Interaction volume radius: 5 \u00c5
Interaction volume height: 15 \u00c5
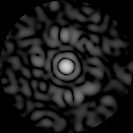
Disorder parameter: 0.7945